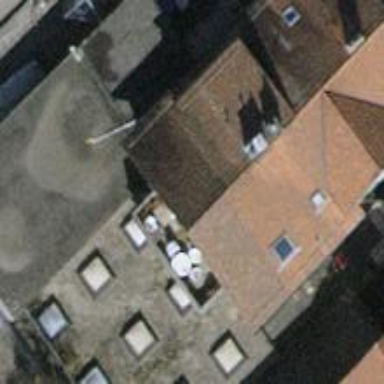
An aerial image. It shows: Apartment building with tile roof.